Interaction volume radius: 5 \u00c5
Interaction volume height: 10 \u00c5
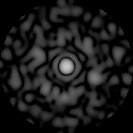
Disorder parameter: 0.785